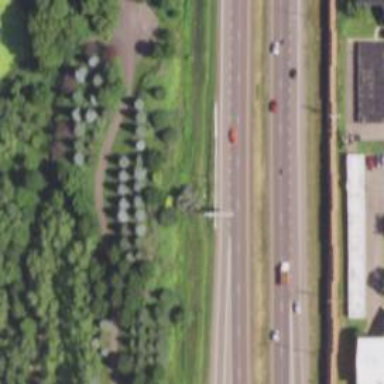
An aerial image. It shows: Motorway junction.